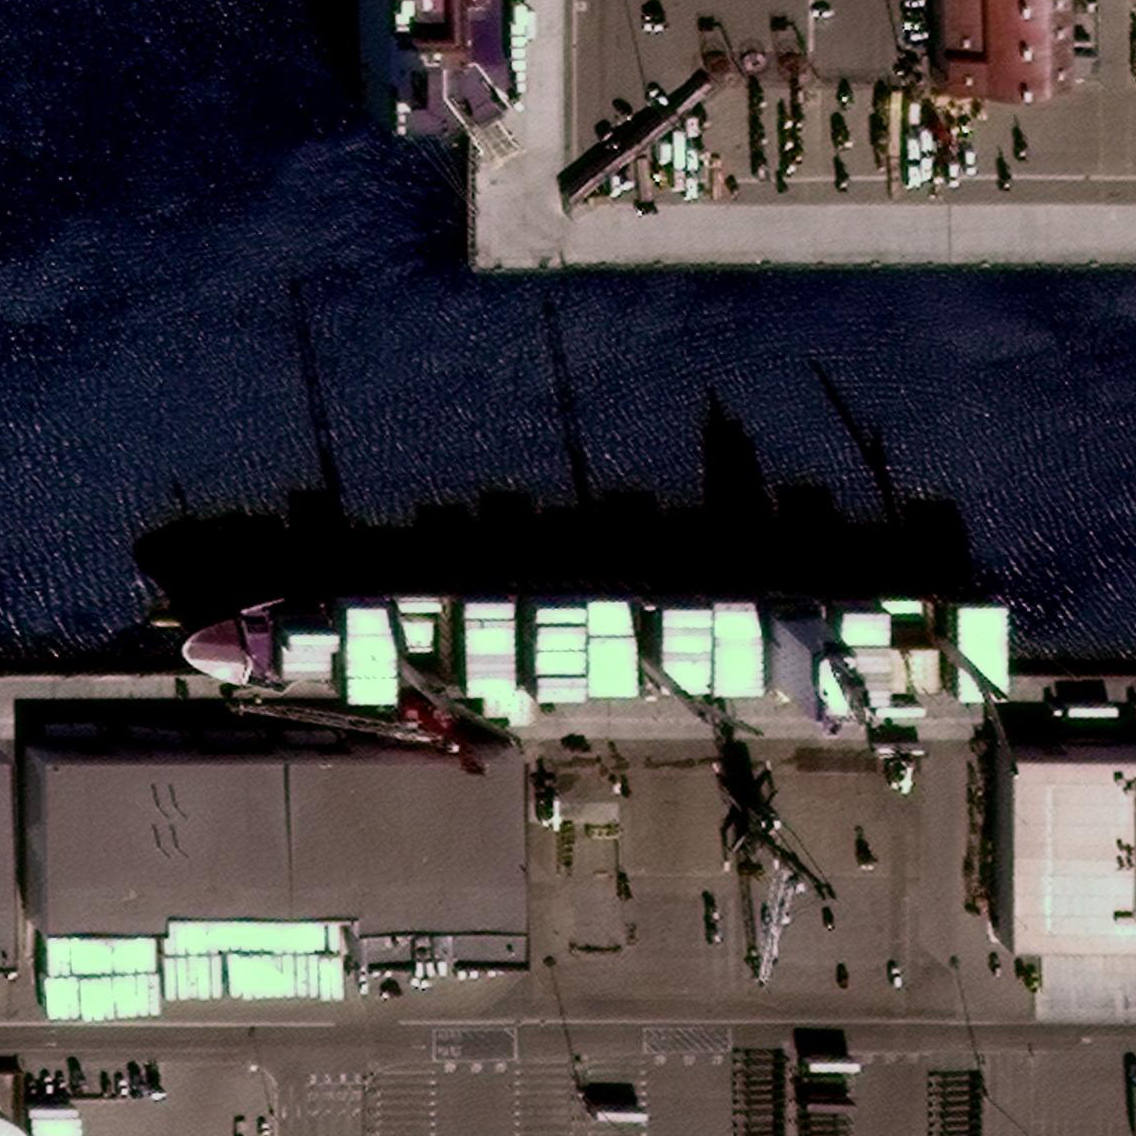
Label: civil